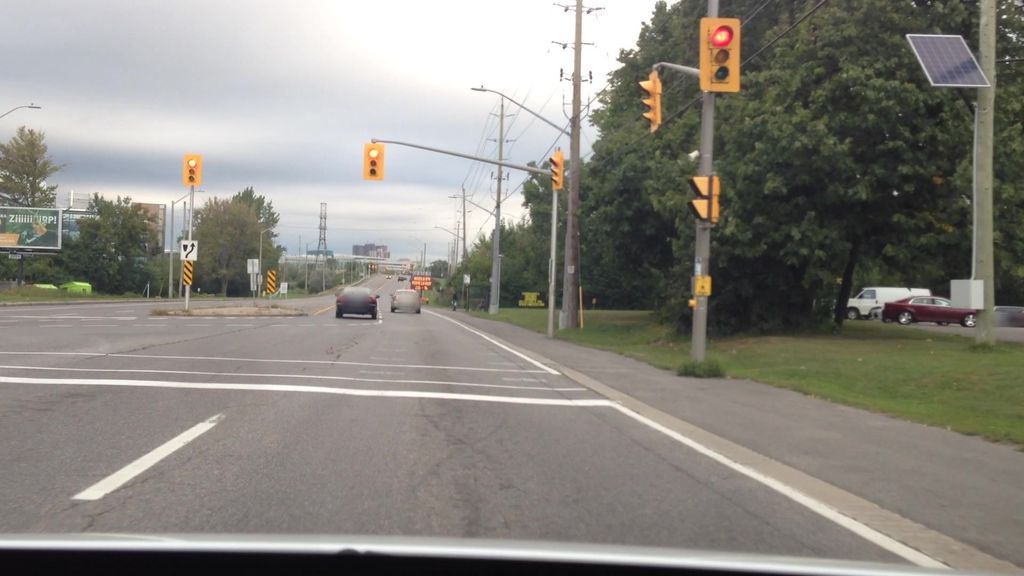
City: ottawa-gatineau